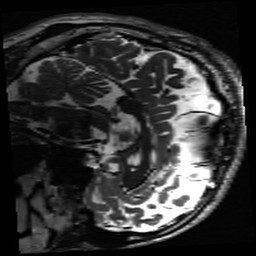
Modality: inplaneT2
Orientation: sagittal